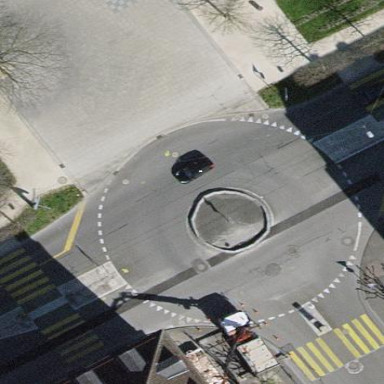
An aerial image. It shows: Primary highway with asphalt surface circling roundabout. Trolley wires are present.